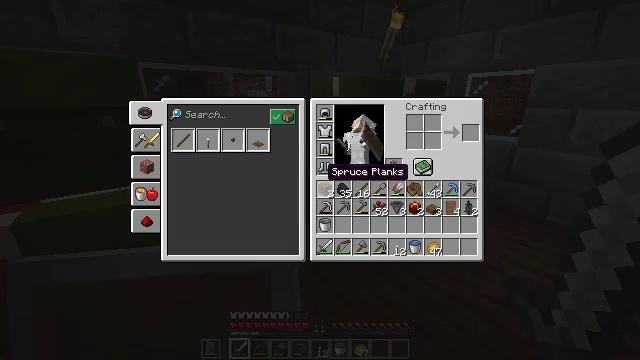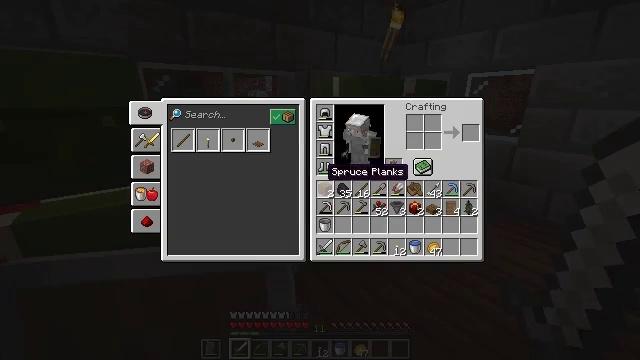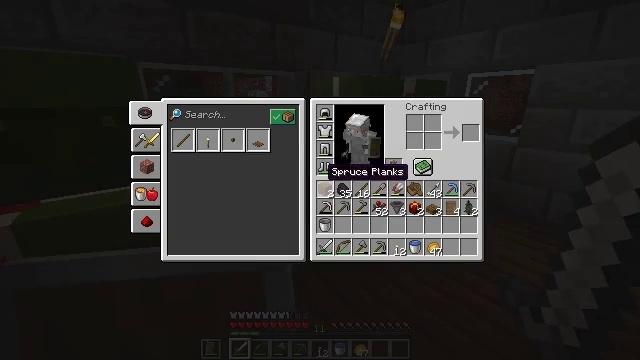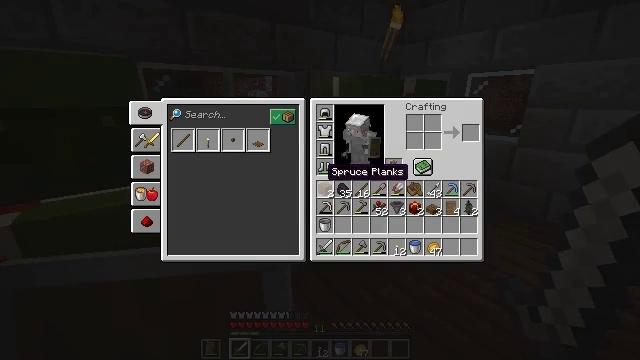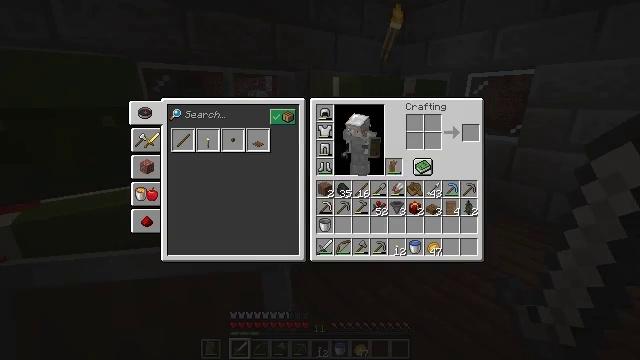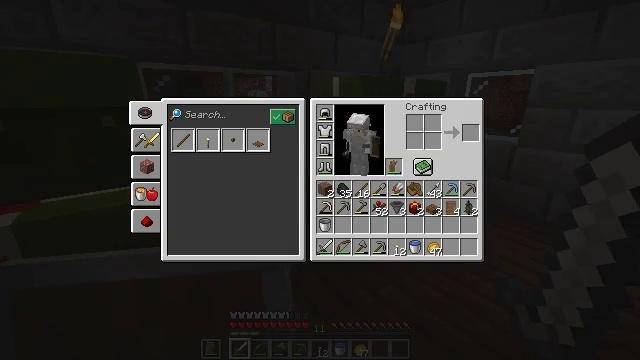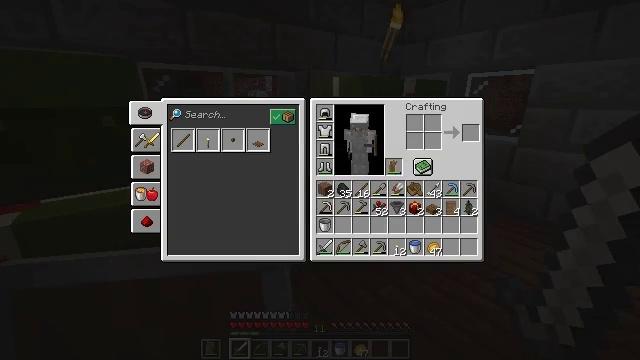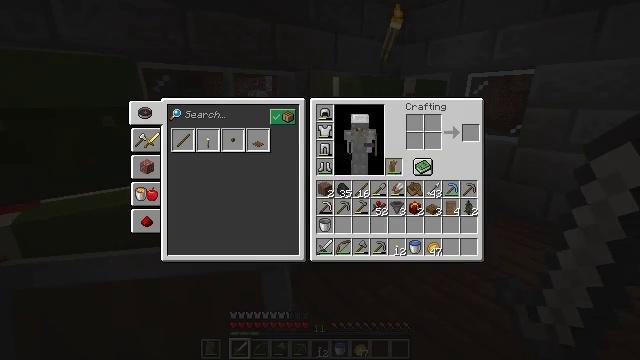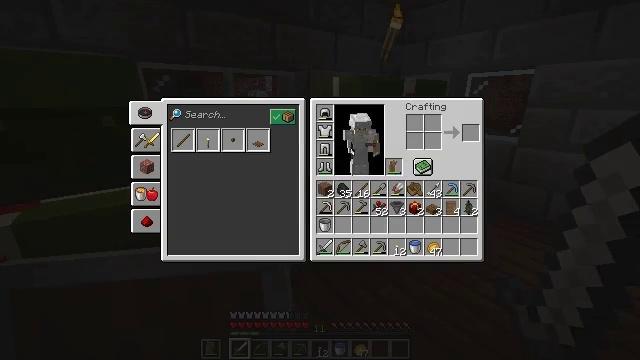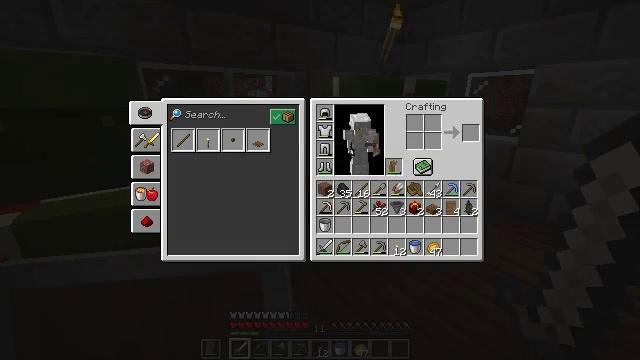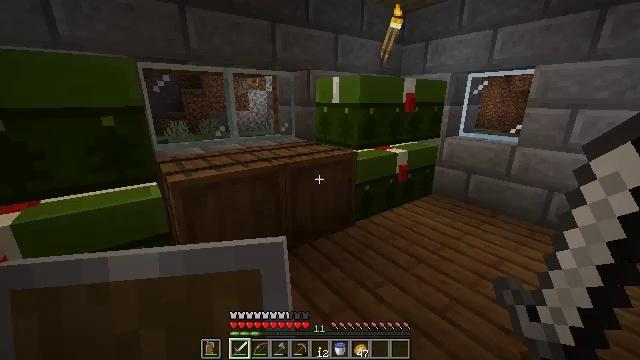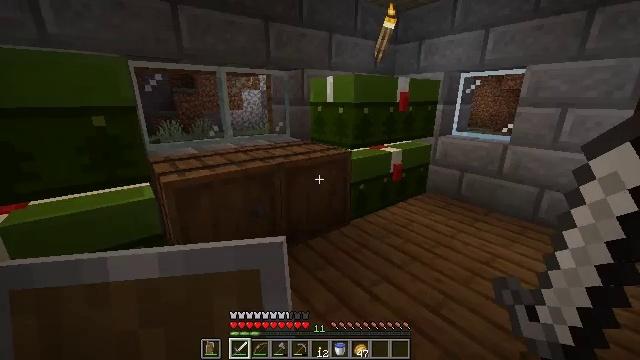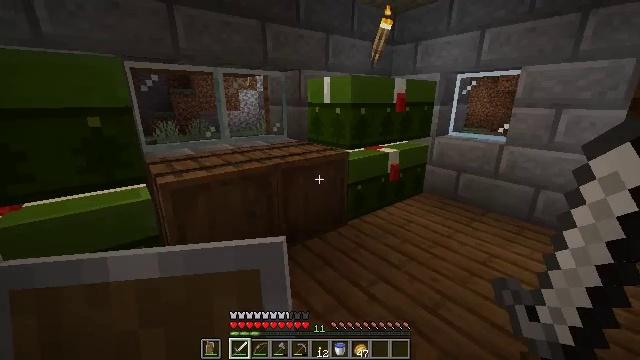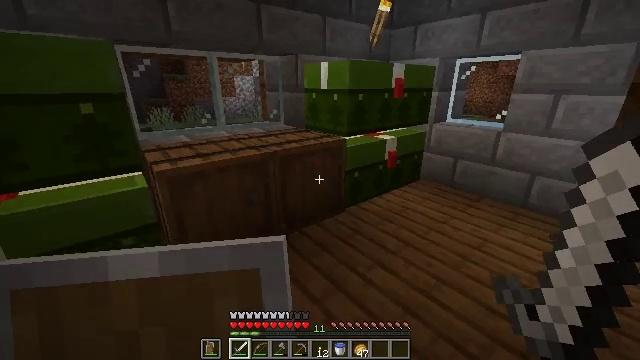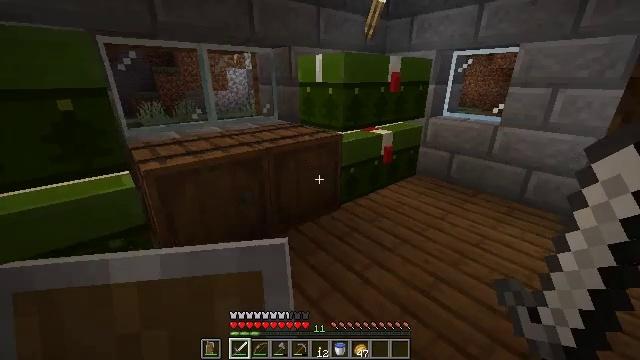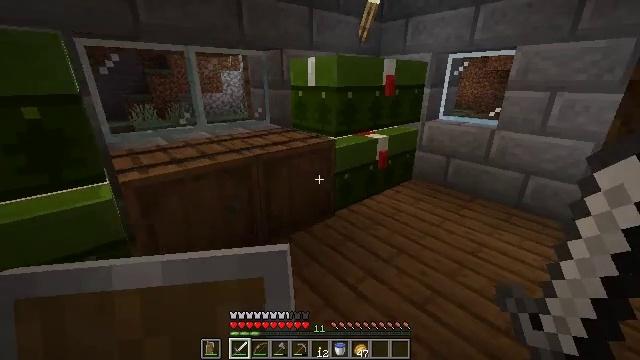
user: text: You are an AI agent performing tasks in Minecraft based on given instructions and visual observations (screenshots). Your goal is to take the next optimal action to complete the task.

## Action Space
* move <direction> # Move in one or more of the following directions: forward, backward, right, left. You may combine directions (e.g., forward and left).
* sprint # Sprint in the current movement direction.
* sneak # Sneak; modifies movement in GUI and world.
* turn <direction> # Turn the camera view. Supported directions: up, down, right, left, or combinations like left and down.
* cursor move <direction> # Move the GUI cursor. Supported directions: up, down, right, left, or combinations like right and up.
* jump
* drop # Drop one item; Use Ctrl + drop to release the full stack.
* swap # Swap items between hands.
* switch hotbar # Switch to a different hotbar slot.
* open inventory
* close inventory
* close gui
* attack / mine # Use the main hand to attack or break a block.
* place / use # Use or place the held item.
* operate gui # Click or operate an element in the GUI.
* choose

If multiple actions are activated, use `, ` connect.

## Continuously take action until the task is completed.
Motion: motion action
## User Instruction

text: Craft an oak sign.
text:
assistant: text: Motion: close inventory
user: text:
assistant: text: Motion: close inventory
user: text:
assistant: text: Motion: open gui
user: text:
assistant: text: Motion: cursor move right and up
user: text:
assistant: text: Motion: cursor move right
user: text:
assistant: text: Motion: cursor move right
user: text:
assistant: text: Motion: cursor move right
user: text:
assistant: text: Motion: no_op
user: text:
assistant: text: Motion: no_op
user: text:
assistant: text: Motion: no_op
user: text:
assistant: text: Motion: turn right, close gui
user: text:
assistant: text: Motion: no_op
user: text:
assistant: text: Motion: turn down
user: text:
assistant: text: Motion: move forward, turn right and down
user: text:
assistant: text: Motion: move forward and move right
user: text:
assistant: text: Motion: move forward and move right, turn right and up
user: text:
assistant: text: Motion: move forward and move right, turn left and up
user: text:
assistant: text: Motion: move forward and move right, turn up, use / place
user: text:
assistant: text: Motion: move forward, use / place
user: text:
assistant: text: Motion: use / place
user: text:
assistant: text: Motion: no_op
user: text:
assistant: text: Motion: no_op
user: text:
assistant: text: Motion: cursor move left, open gui
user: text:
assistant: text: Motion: no_op
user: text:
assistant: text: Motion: cursor move right
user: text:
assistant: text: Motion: cursor move left and up
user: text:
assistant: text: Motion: cursor move left and up
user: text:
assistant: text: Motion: sneak
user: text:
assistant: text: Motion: sneak
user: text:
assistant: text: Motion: sneak, cursor move right and down